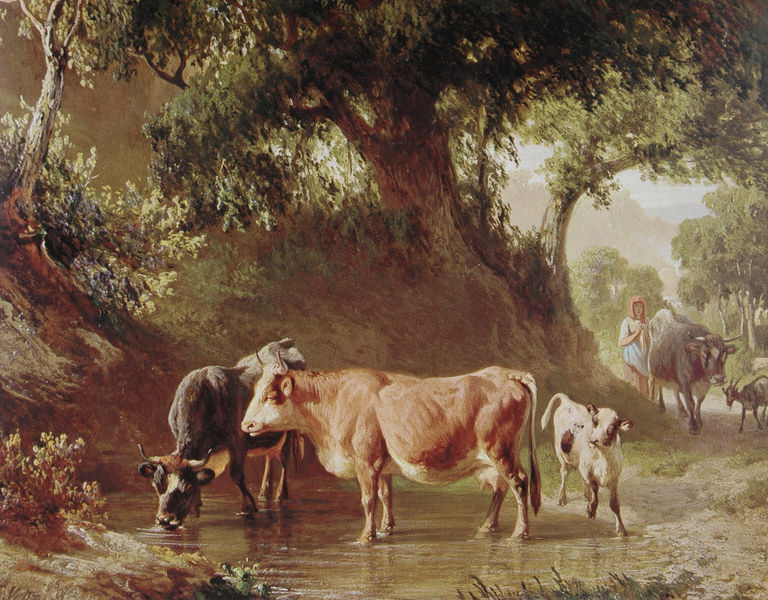
Titel: Rinder im Waldbach
Künstler: Johann Friedrich Voltz
Institution: (Privatbesitz)
Schlagwörter: baum, berg, blau, blätter, gemälde, himmel, laub, mann, schatten, umhang, wasser, weiß, bäume, fluss, grün, landschaft, mädchen, ocker, sand, see, teich, ufer, äste, blumen, braun, frankreich, frau, grau, hell, hintergrund, kleid, licht, ohr, rücken, schwarz, strasse, ölbild, gras, rasen, rot, tier, tiere, tuch, weg, wiese, beige, malerei, saufen, trinken, mensch, stehen, holland, horn, öl, bach, erde, ferne, gräser, hügel, kühe, natur, spiegelung, stamm, strauch, vieh, zweige, büsche, sonne, sträucher, boden, familie, pflanzen, ohren, tal, wald, fell, schwanz, schweif, zügel, schürze, magd, pfütze, sommer, wellen, abhang, bäuerin, steinig, berge, berghang, hang, hellbraun, herde, kuh, rind, idylle, treiben, böschung, ölgemälde, querformat, stämme, kopftuch, realistisch, bauer, rinder, schaf, durchblick, motiv, lichtung, rippen, hufen, flecken, wurzeln, tümpel, springen, maul, nüstern, rinde, schreiten, tränke, eiche, euter, hörner, kuhstück, milchvieh, scheckig, tränken, zitzen, buntvieh, hohlweg, bulle, ochse, ochsen, stier, stiere, hirte, hirten, hirtin, detailgetreu, ziegenbock, ziege, kpftuch, wasserstelle, kalb, kälbchen, ziegen, gehörn, ochs, kuhherde, traben, quelle, barcok, wäld, furt, büffel, dominant, hirt, schäferbild, kuhhirtin, abtrieb, amön, brün, bäuerliches leben, hirtiin, kaln, kuhhirt, muh, rinderherde, tirnken, trächtig, vieherde, viehhüterin, viehtrieb, zitze, ümpel, fuhrt, wasserloch, 19. jahrhundert, bl#tter, deutschlang, kalp